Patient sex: F
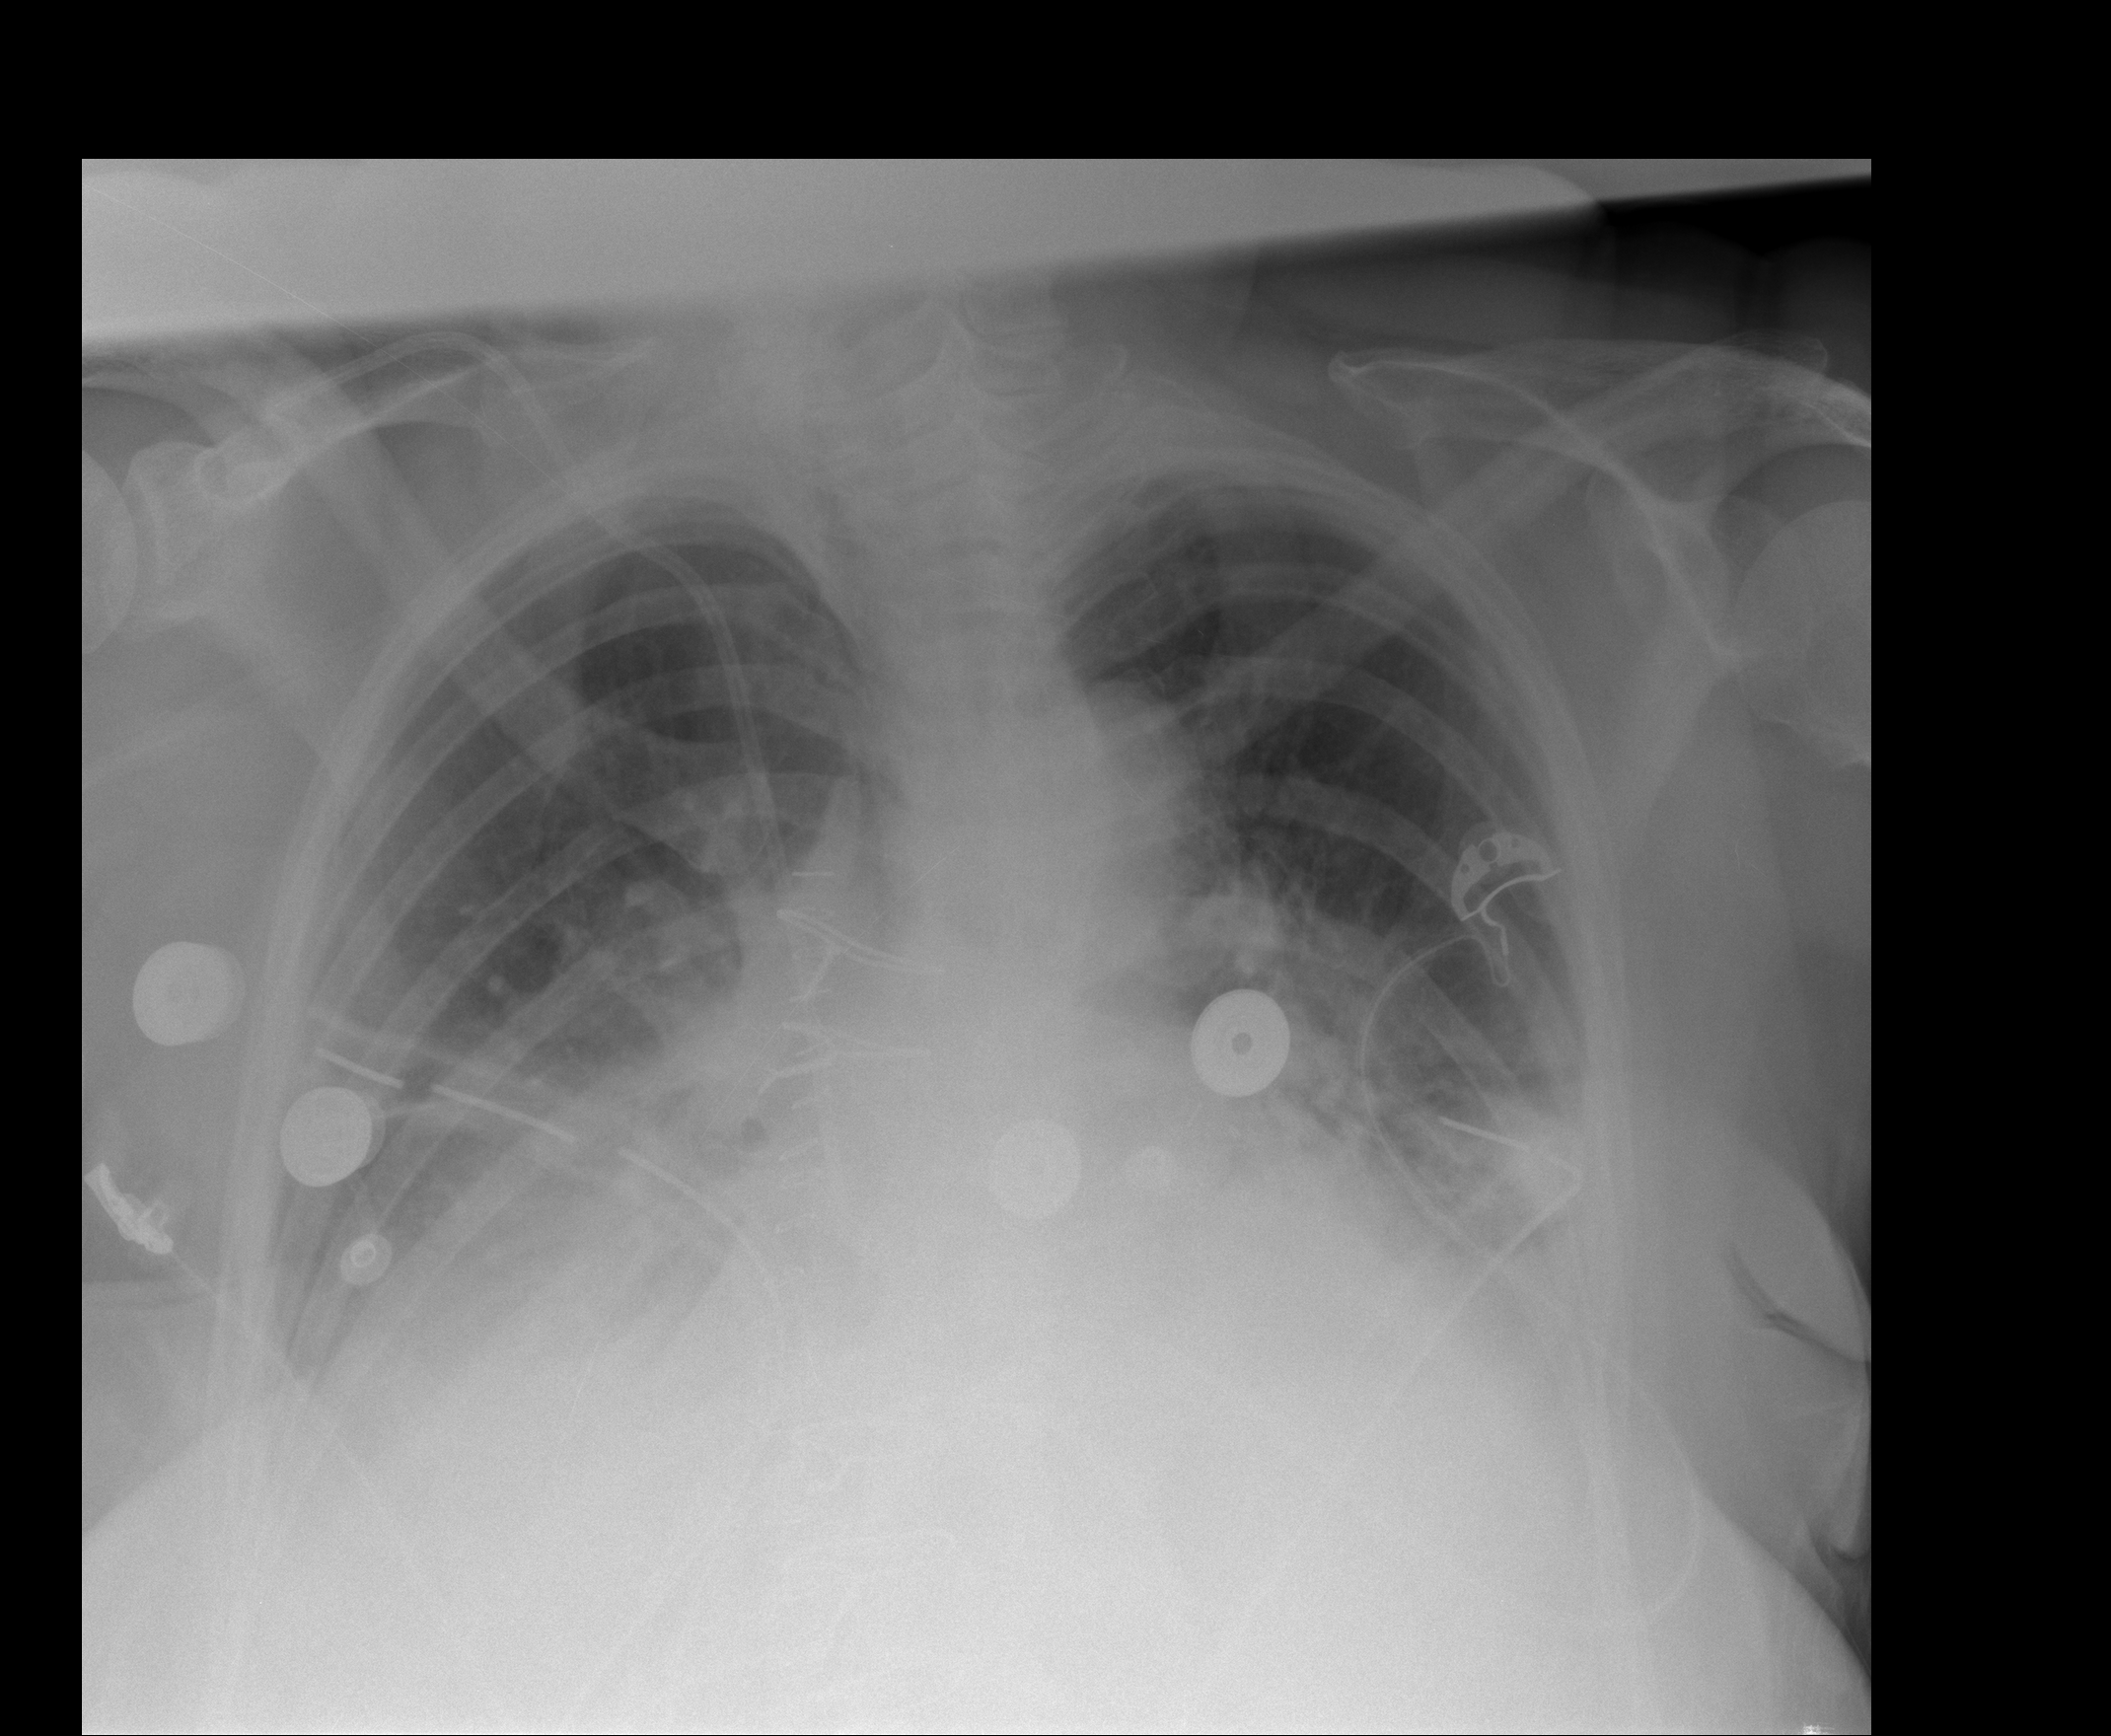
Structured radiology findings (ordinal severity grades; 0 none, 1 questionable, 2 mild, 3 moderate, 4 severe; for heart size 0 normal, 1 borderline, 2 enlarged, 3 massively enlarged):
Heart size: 2
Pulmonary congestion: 0
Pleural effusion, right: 2
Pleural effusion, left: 1
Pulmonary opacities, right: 0
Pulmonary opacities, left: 0
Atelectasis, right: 2
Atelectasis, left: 2